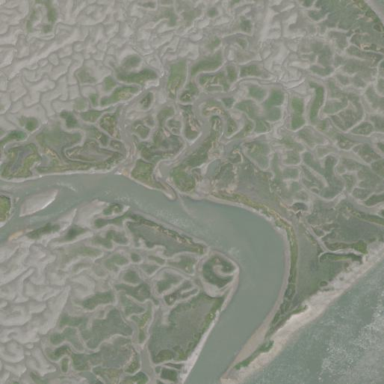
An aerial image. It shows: Tidal marsh wetland.